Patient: sex F, age 34
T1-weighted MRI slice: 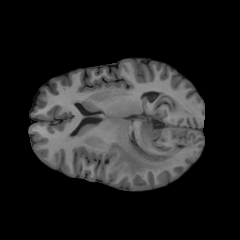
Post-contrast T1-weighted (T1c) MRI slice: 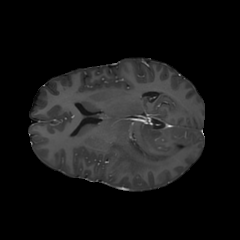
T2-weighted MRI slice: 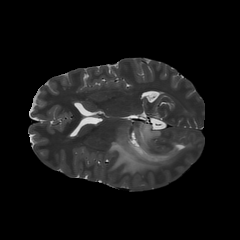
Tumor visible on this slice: yes
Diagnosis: Astrocytoma, IDH-mutant
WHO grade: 3